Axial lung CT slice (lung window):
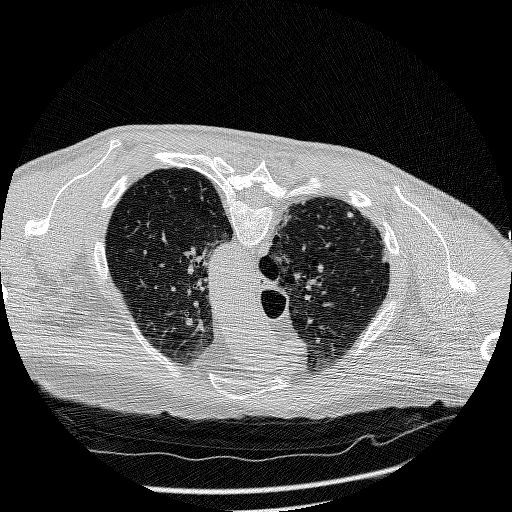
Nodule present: yes
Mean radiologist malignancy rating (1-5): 2.75